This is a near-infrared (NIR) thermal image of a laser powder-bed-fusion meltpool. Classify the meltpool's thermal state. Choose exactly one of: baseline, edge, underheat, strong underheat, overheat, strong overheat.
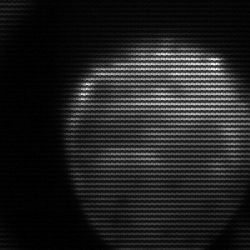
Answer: edge